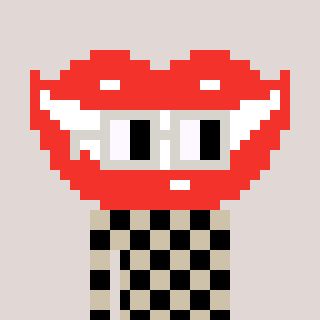
a pixel art character with square light gray glasses, a smile-shaped head and a bege-colored body on a warm background